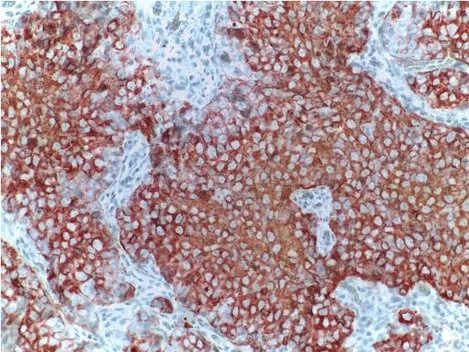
Immunohistochemistry shows positive staining for EMA.
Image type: pathology (immunostaining)